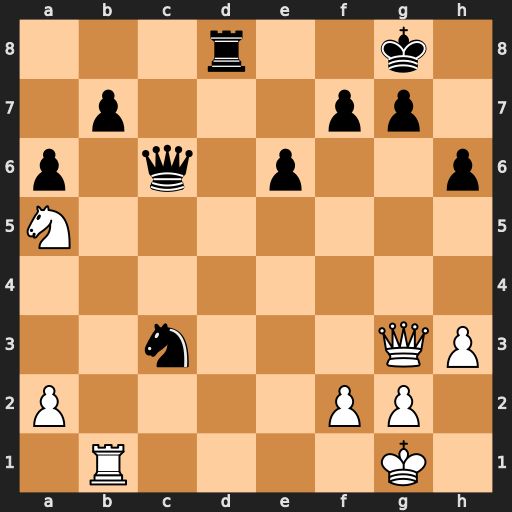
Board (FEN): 3r2k1/1p3pp1/p1q1p2p/N7/8/2n3QP/P4PP1/1R4K1
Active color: w
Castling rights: -
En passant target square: -
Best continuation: Nxc6 Ne2+ Kh2 Nxg3 Nxd8